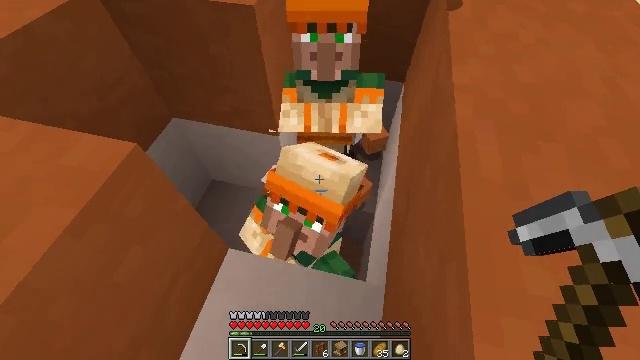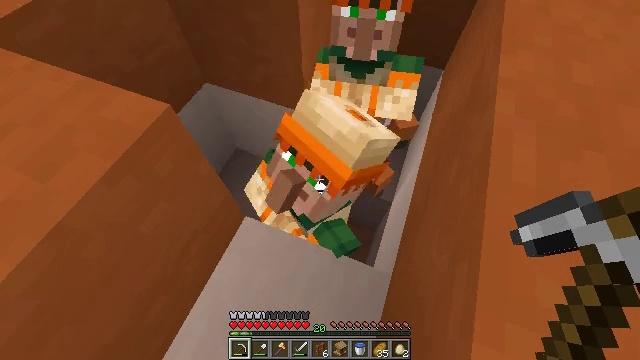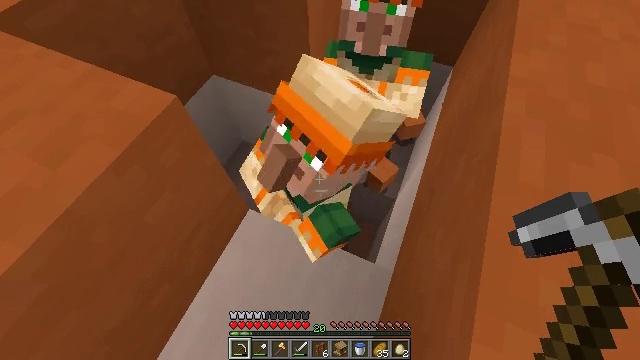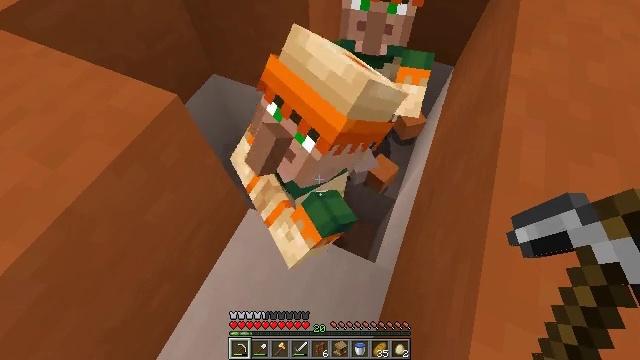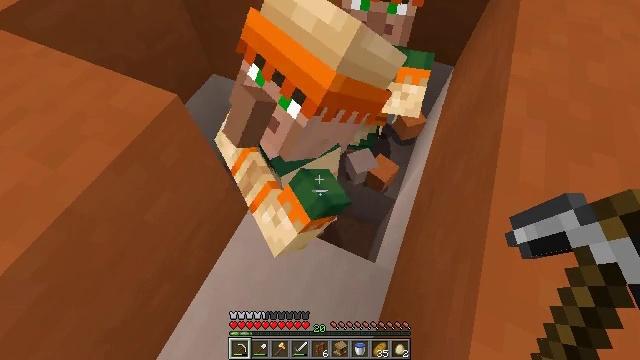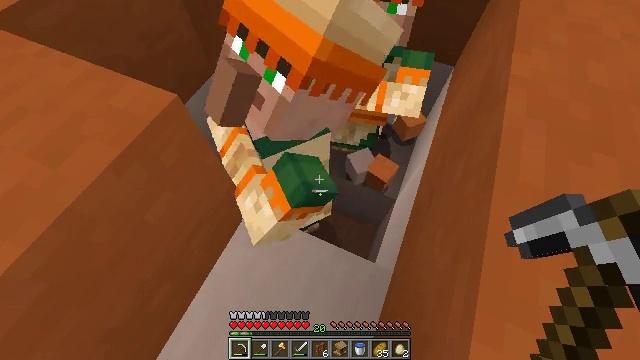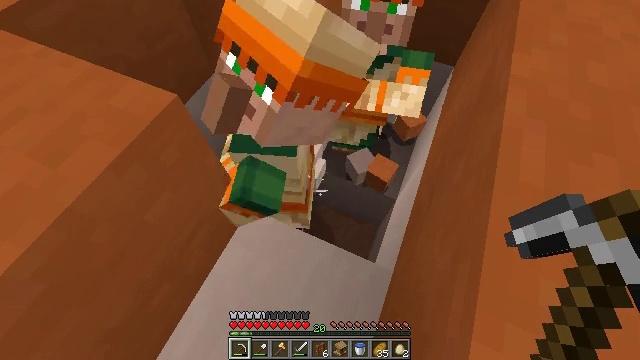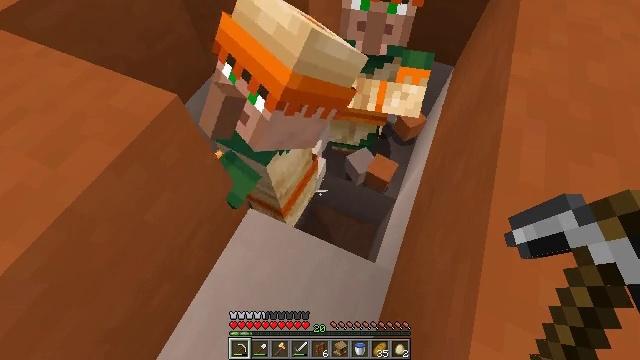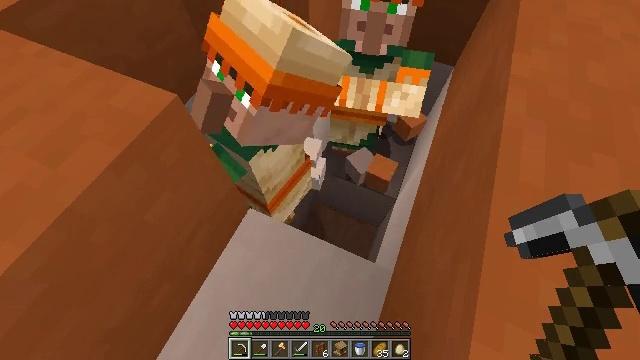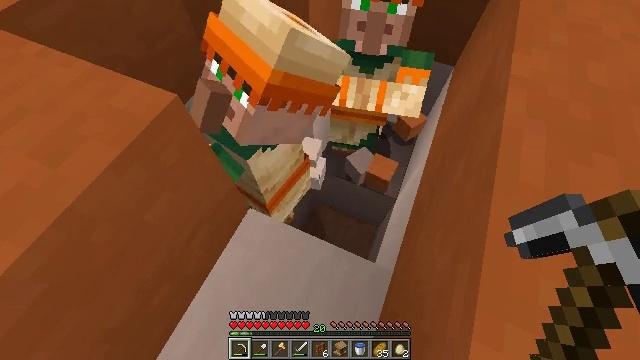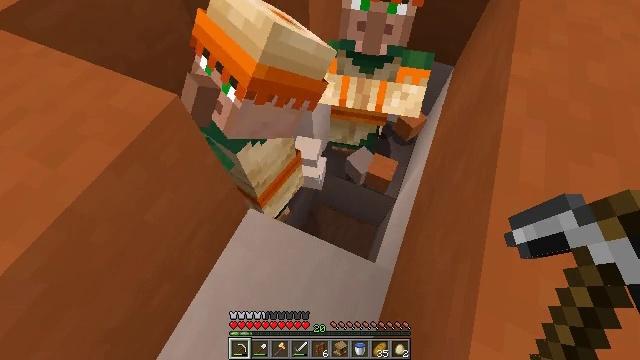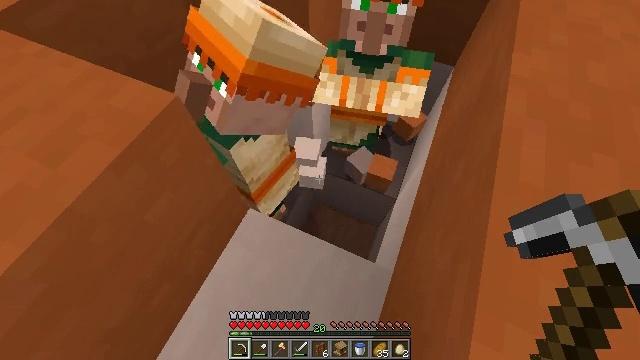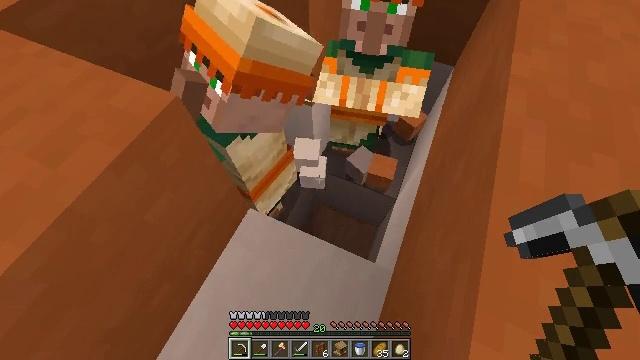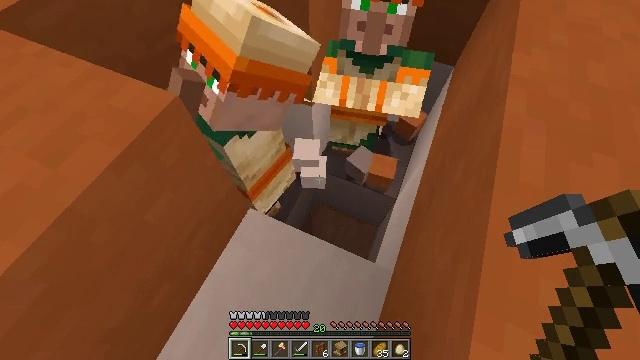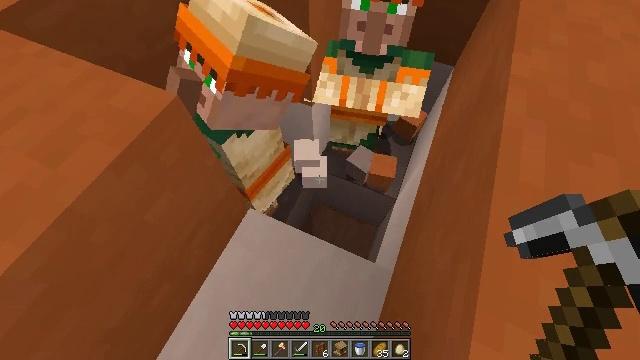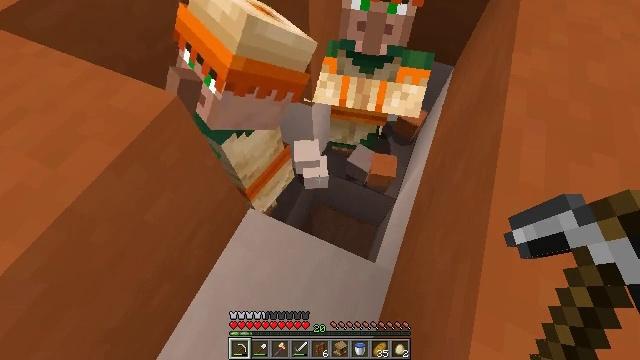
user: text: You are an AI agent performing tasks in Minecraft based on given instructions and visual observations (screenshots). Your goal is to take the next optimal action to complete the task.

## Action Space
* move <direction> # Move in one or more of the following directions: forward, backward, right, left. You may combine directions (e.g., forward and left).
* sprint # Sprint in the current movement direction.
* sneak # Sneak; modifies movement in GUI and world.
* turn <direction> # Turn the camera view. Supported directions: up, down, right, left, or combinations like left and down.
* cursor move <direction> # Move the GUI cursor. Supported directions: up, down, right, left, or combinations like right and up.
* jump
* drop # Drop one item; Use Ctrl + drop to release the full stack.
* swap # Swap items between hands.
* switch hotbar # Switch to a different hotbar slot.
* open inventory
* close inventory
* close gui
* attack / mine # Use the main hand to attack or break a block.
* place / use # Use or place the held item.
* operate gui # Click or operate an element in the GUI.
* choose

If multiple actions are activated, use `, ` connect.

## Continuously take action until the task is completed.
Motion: motion action
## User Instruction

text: Extract the light gray terracotta block.
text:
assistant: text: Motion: turn left and down
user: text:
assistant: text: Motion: turn left and down
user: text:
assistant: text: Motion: no_op
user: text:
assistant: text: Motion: no_op
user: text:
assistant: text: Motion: no_op
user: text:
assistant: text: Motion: no_op
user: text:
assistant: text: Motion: no_op
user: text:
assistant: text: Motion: no_op
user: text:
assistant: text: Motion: no_op
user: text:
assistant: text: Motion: no_op
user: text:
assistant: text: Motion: no_op
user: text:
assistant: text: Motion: no_op
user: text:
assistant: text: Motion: no_op
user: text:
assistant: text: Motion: no_op
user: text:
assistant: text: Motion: no_op
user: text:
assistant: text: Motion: no_op
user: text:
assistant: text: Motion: no_op
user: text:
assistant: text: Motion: no_op
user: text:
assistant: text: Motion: no_op
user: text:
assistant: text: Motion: no_op
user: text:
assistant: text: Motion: no_op
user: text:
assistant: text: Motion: turn left and up
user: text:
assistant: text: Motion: no_op
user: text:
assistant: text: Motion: no_op
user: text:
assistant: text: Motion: no_op
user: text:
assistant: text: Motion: no_op
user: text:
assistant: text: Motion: no_op
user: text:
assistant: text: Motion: turn left and down
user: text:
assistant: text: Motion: no_op
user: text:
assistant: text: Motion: no_op